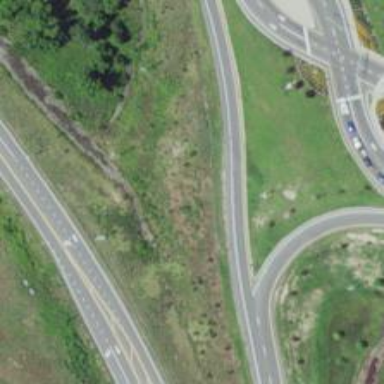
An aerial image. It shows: Motorway link with Diverging Diamond Interchange (DDI) junction.